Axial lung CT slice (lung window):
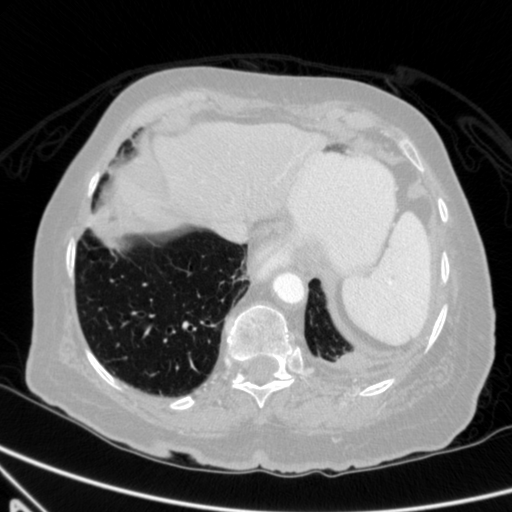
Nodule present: no